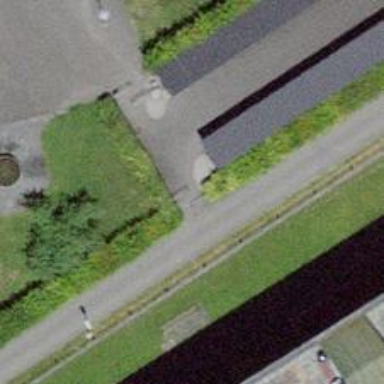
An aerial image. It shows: Double cycle barrier.